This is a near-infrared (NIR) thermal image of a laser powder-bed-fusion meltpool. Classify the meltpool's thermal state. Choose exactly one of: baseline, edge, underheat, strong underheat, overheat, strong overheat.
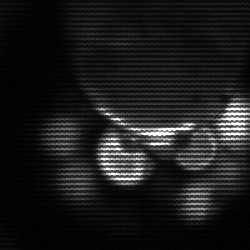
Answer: baseline